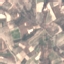
Land use / land cover: PermanentCrop